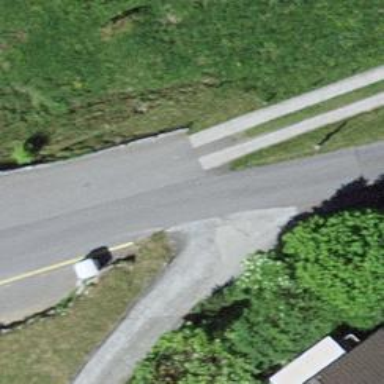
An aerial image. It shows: Service road with concrete surface. The track type is classified as grade 2.